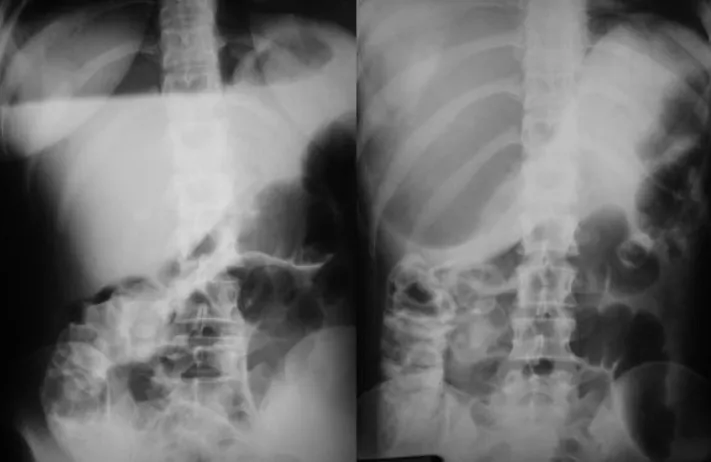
Abdominal x-ray showing gastric distension.
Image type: radiology (x_ray)